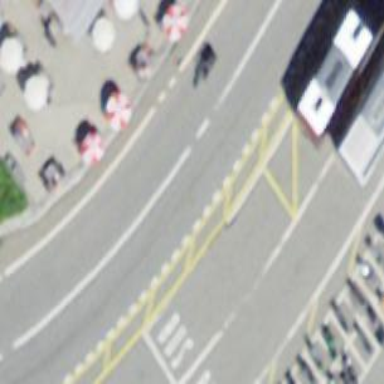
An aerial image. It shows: Parking space specifically designated for buses.